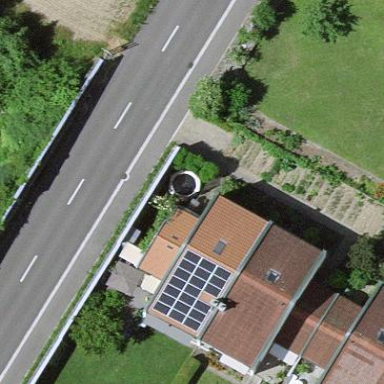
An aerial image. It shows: Simple and straightforward house.